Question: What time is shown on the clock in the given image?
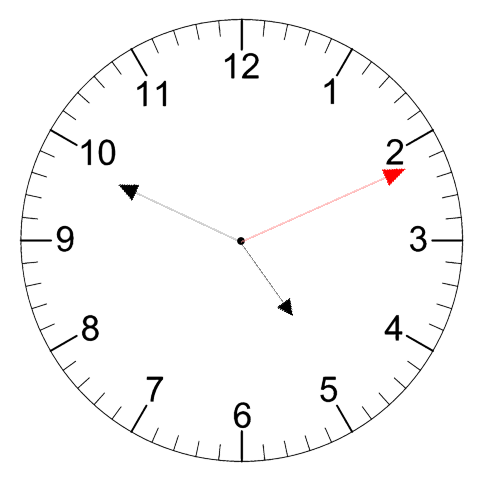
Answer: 04:49:11